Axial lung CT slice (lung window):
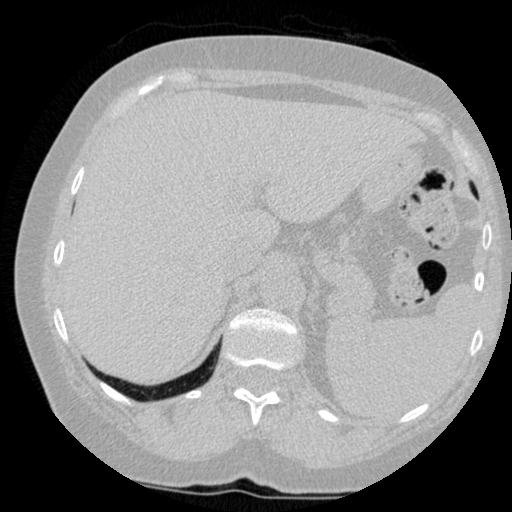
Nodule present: no